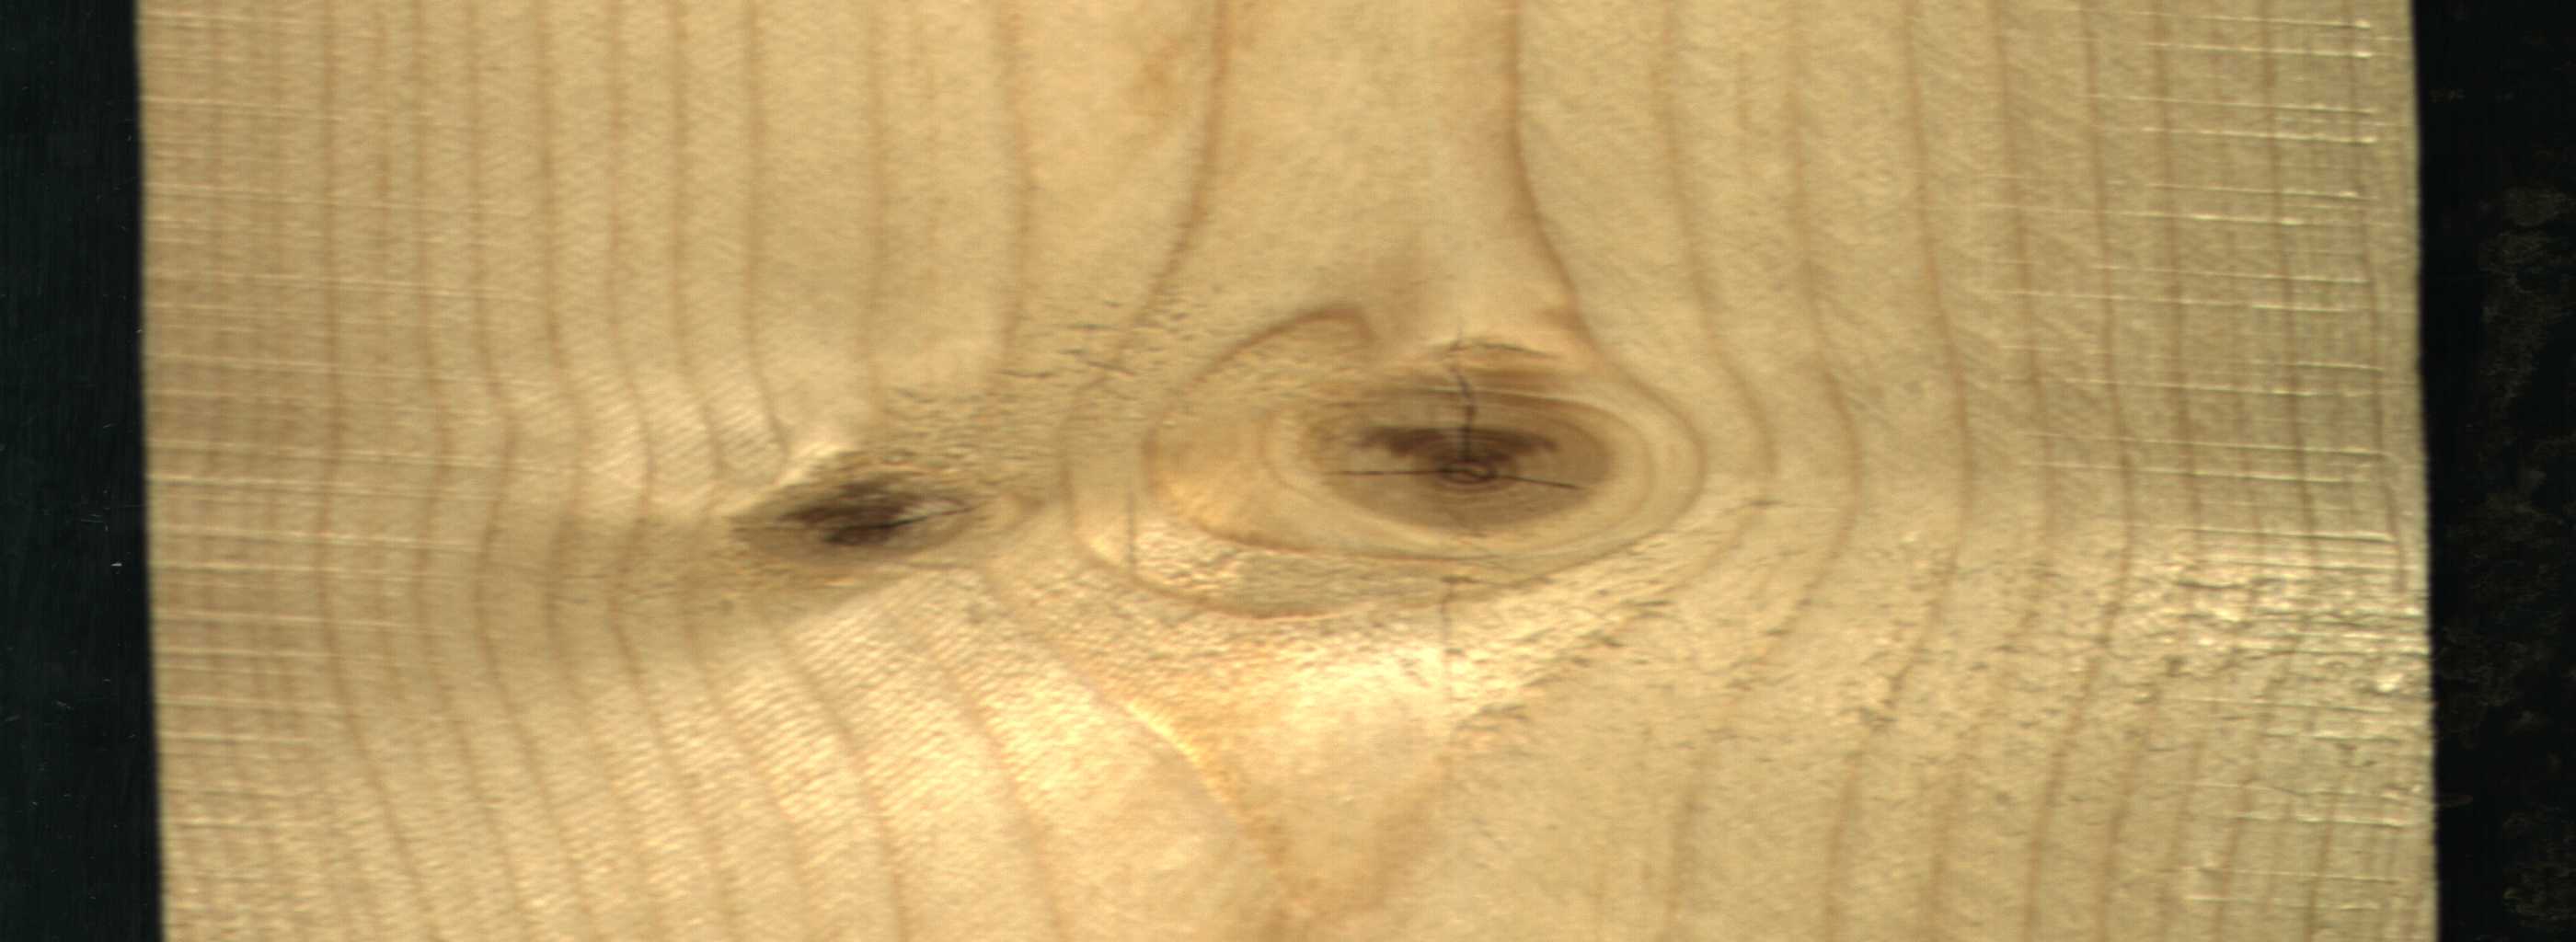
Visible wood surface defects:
knot_with_crack
knot_with_crack